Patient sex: M
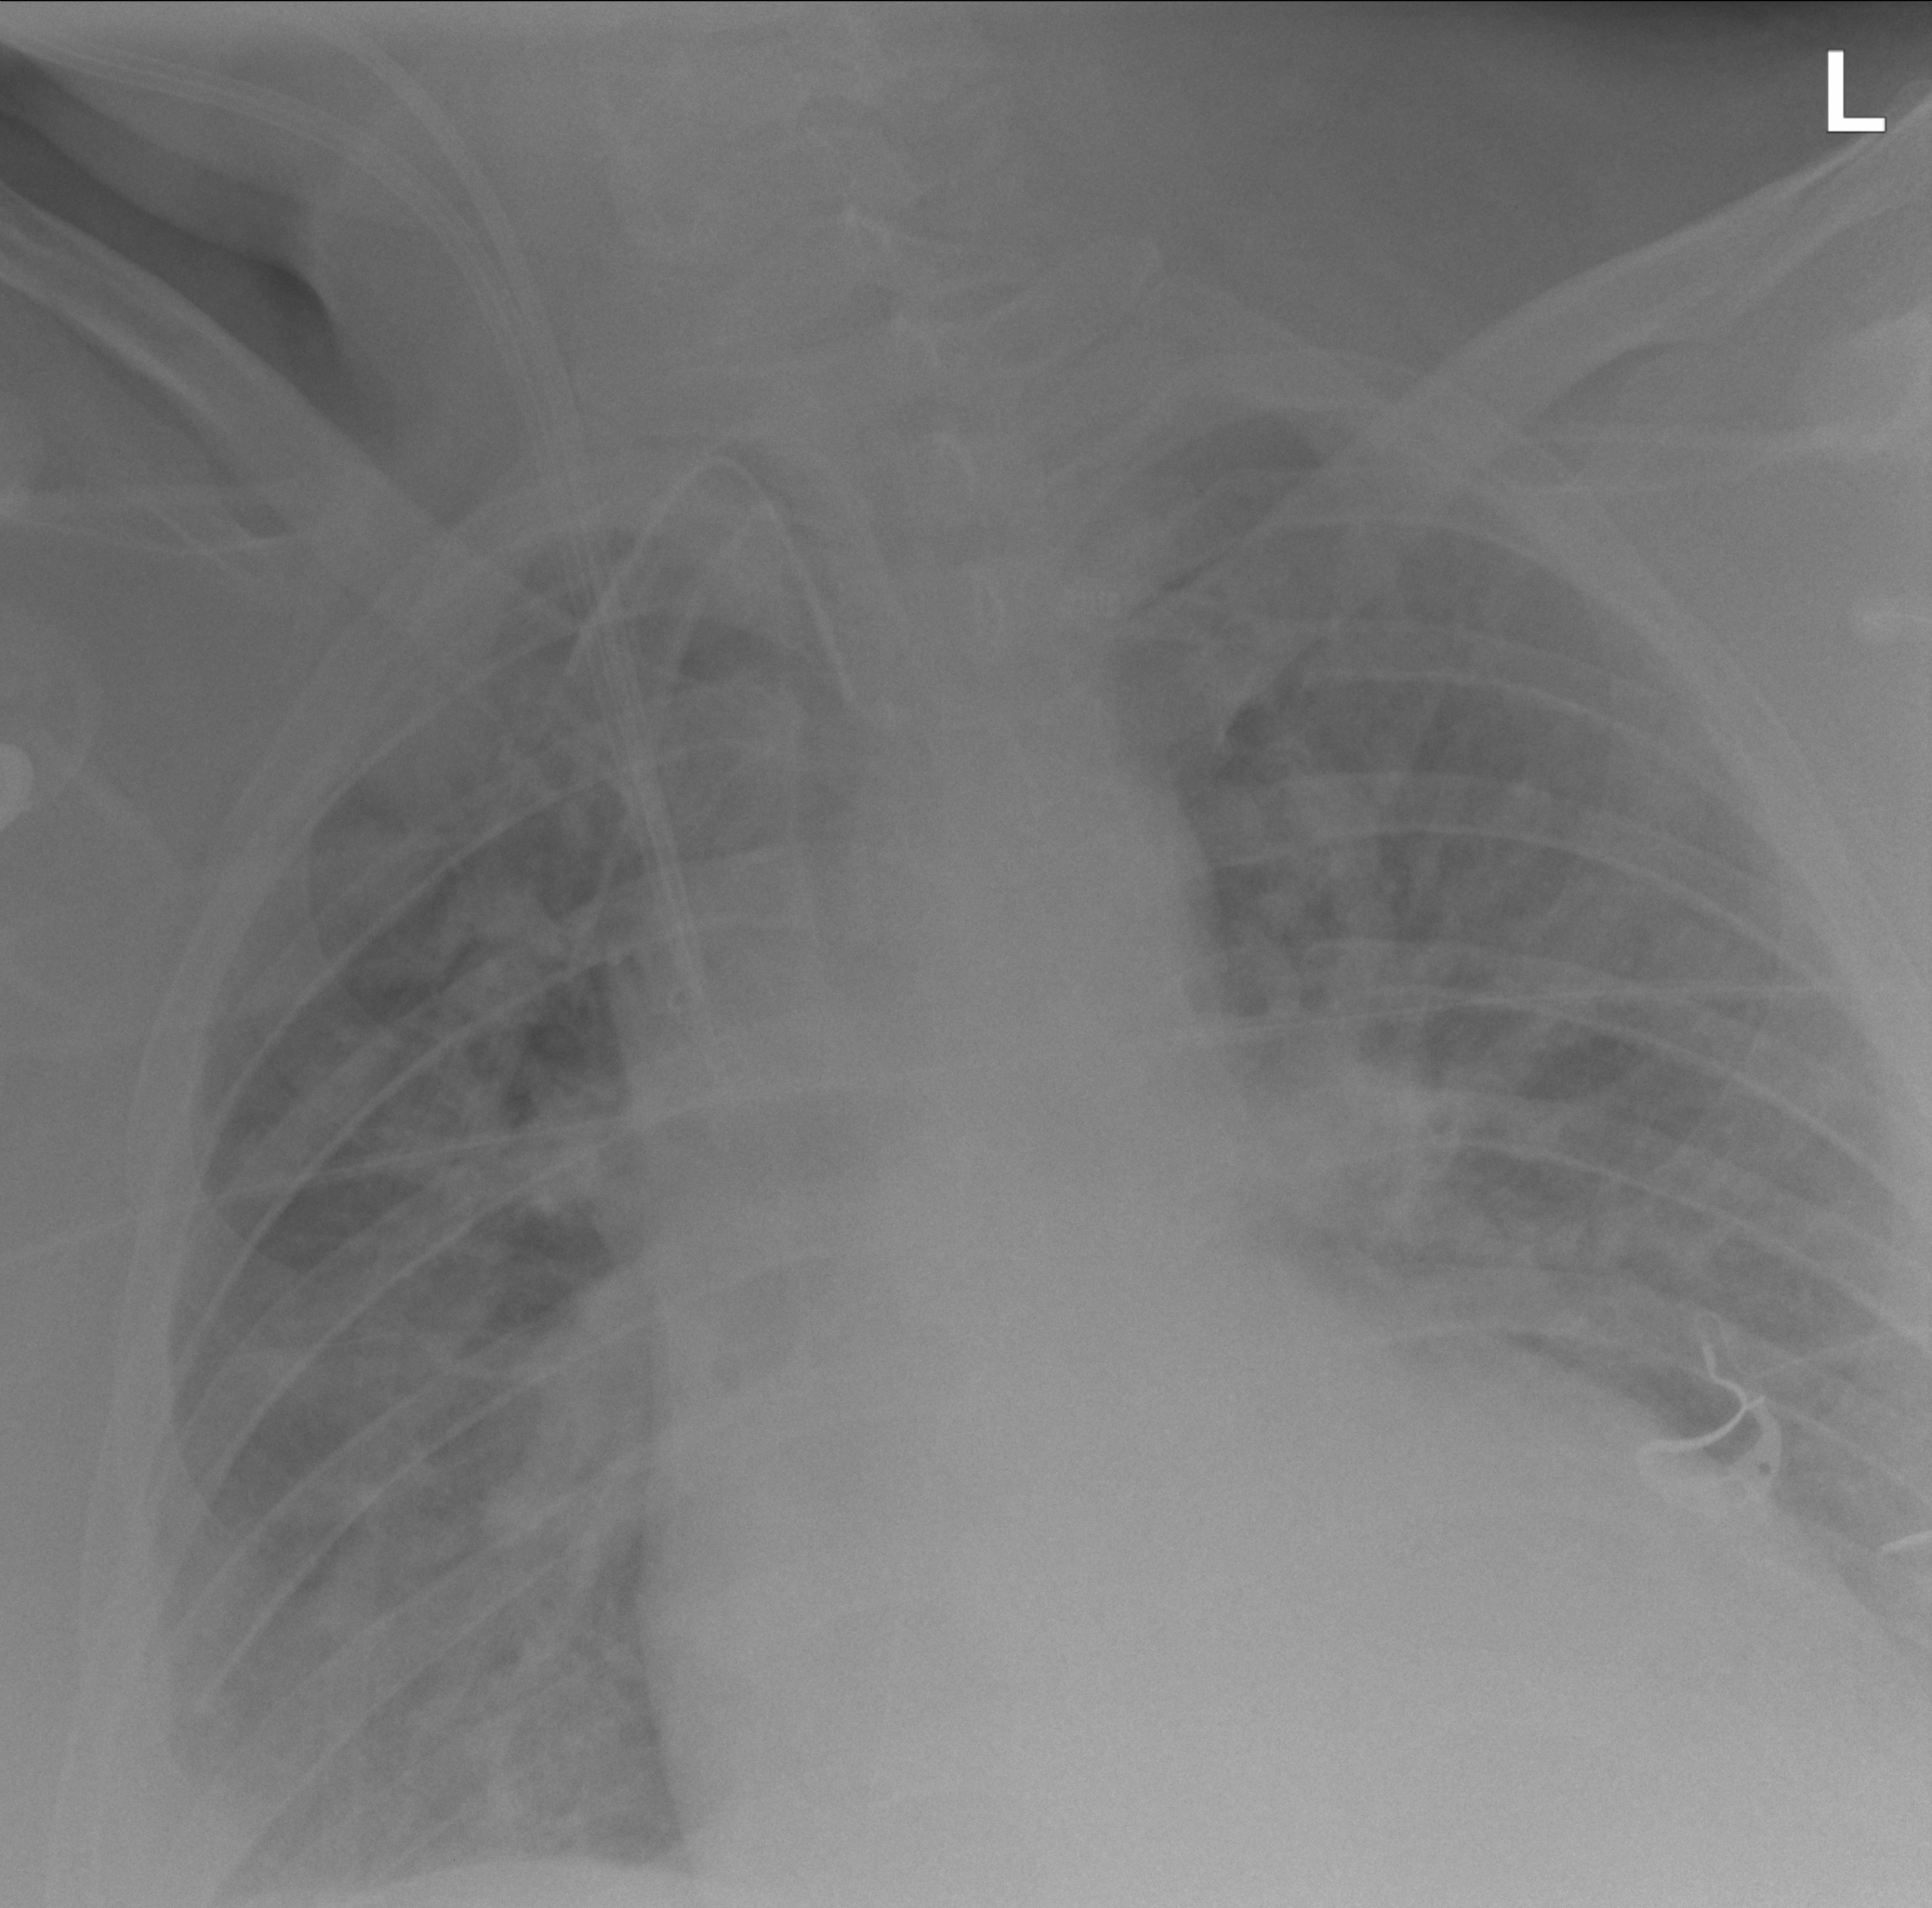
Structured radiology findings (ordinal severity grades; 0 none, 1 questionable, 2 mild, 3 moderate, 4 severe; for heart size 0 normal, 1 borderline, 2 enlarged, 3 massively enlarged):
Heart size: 2
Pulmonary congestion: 2
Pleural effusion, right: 2
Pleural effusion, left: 0
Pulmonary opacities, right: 2
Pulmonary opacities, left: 2
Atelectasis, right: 2
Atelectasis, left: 2